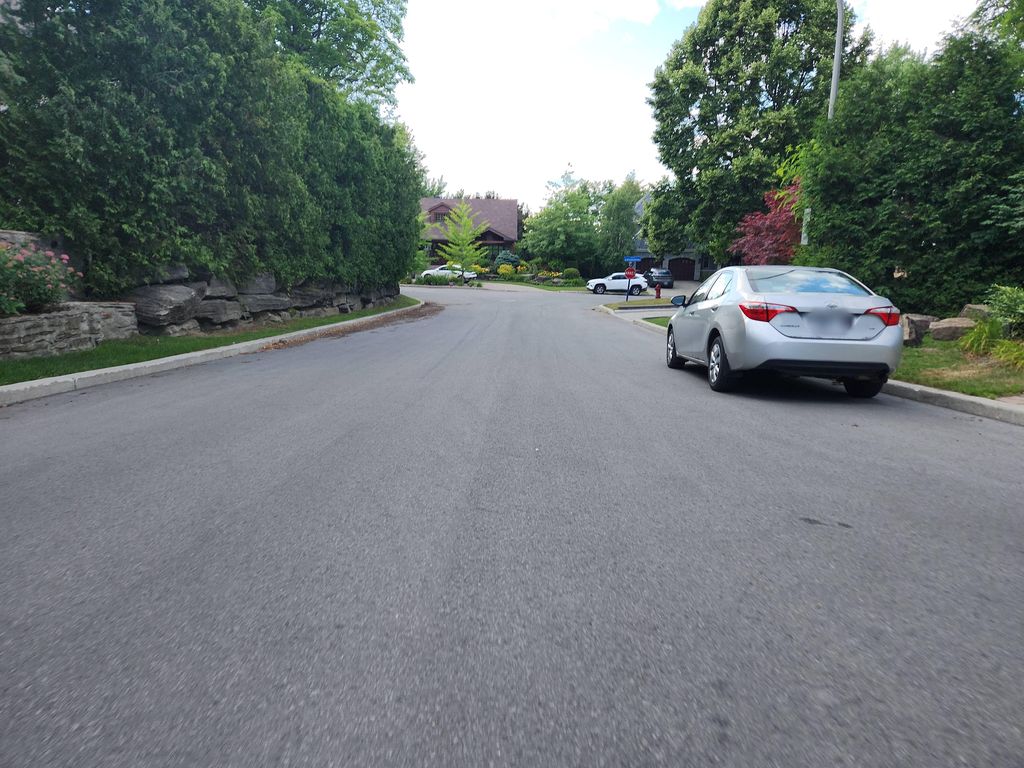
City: montreal